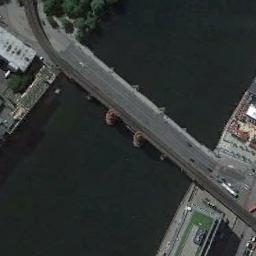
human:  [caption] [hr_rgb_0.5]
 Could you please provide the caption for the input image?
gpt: A bridge is over the river with some buildings and trees beside .

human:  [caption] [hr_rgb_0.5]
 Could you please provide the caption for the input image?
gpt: A bridge connects the land on both sides of the deep green river  There are many buildings and roads on the land  There are many cars on the bridge .

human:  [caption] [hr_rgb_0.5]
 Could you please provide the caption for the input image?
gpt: A bridge built on a dark blue river and some buildings on both sides of the river .

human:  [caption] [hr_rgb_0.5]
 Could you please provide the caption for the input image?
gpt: Farms are on both sides of the river .

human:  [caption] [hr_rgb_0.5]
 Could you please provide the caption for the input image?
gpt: Many buildings are at either end of the bridge .